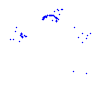
Particle: pion